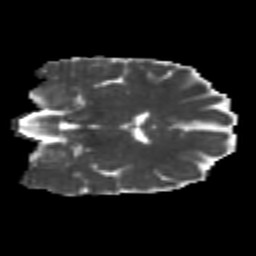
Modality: MD
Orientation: coronal
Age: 24
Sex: female
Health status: healthy
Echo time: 0.074 s